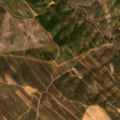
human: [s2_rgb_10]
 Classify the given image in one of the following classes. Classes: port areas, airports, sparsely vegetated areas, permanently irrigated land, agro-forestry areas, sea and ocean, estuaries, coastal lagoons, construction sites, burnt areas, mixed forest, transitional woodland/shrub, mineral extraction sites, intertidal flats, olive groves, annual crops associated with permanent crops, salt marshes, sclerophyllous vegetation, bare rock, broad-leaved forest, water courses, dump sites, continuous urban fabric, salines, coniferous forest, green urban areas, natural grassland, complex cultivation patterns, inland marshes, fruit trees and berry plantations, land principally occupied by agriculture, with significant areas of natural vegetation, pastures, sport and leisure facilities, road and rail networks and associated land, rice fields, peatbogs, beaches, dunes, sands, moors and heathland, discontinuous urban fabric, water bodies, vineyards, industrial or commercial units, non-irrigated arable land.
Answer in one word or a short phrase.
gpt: land principally occupied by agriculture, with significant areas of natural vegetation, sclerophyllous vegetation, transitional woodland/shrub